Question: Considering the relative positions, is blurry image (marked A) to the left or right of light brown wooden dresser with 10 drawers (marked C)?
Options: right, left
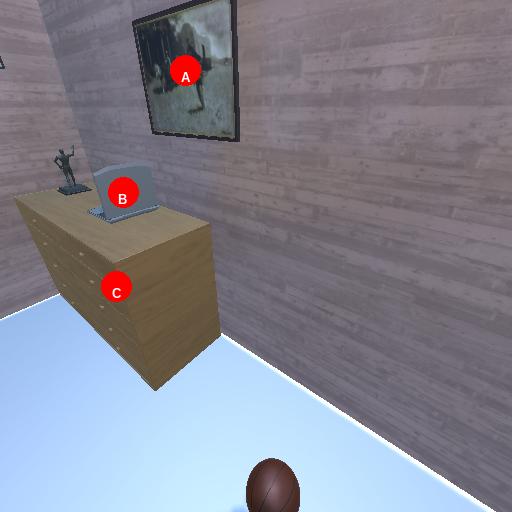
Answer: right